Question:
I have developed simple websites and hosted them on shared networks, mainly godaddy. So, i never came across the issue of having a server OS and other things related with self hosting.
Above, i have tried to make a flow chart of architecture, software stack or technologies, whatever you say, to understand what really is required.
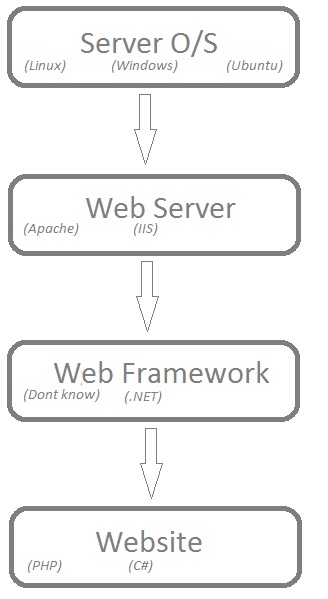
Answer: Sure, there are lots of frameworks for PHP (and pretty much every language):
<URL>
<URL>
<URL>
There are many others: <URL>